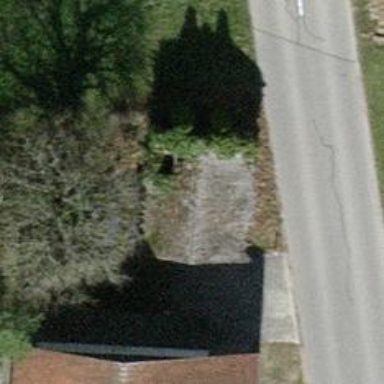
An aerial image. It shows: Shed.